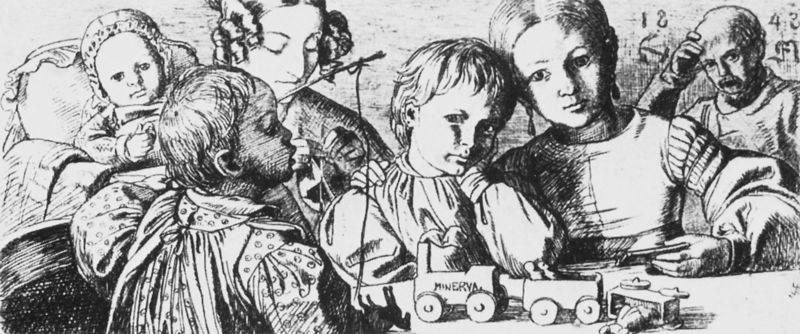
Titel: Die Familie des Künstlers gruppiert um die Spieleisenbahn “Minerva”
Künstler: Eugen Napoleon Neureuther
Schlagwörter: mädchen, zeichnung, mutter, tochter, vater, kinder, jungen, baby, spielen, junge, angel, kleinkind, karton, minerva, blei, spielende, spielllen, 1242, sohn söhne